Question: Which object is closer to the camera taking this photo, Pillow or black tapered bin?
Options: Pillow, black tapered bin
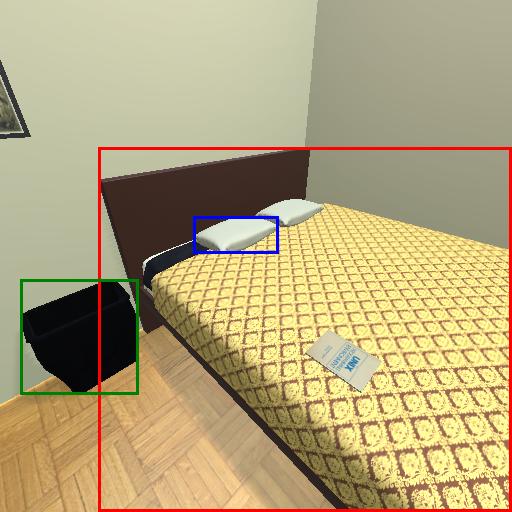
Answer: Pillow